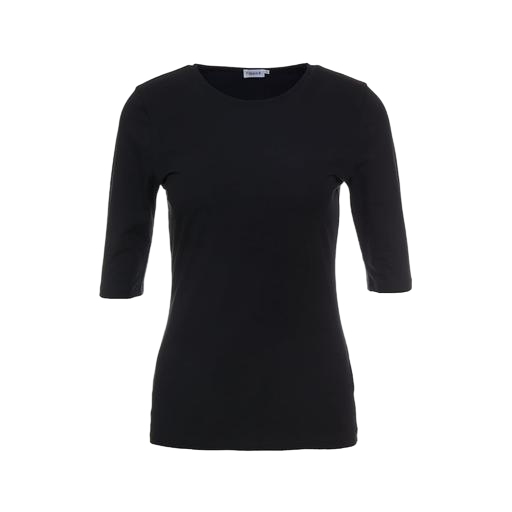
three-quarter sleeved jersey top, black three-quarter-sleeve scoop-neck t-shirt only macy, black three-quarter-sleeve top only macy, white background